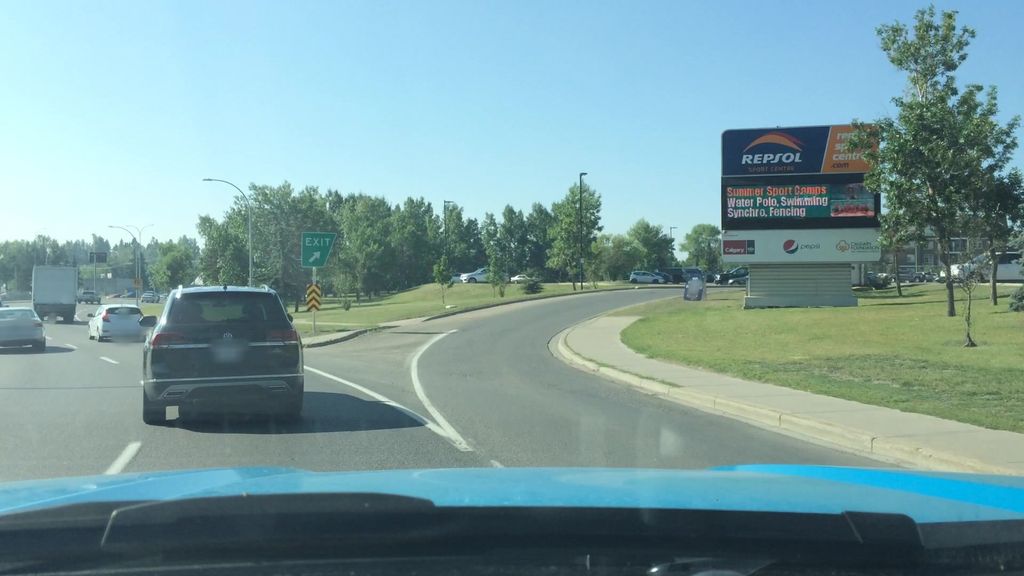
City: calgary